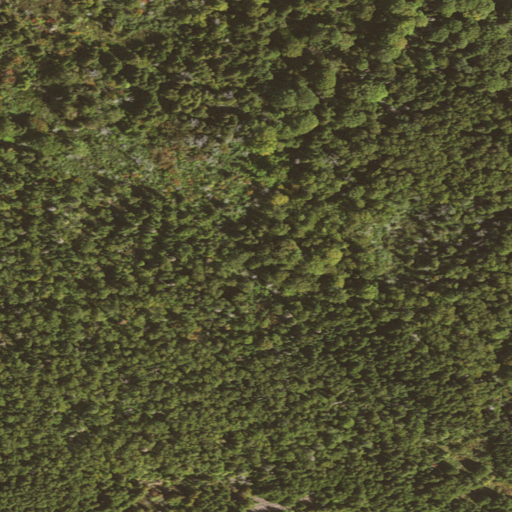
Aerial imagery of island in Michigan named Sugar Island containing woody wetlands, evergreen forest, herbaceous wetlands, and barren land